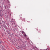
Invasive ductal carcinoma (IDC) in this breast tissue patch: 0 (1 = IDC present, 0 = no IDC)